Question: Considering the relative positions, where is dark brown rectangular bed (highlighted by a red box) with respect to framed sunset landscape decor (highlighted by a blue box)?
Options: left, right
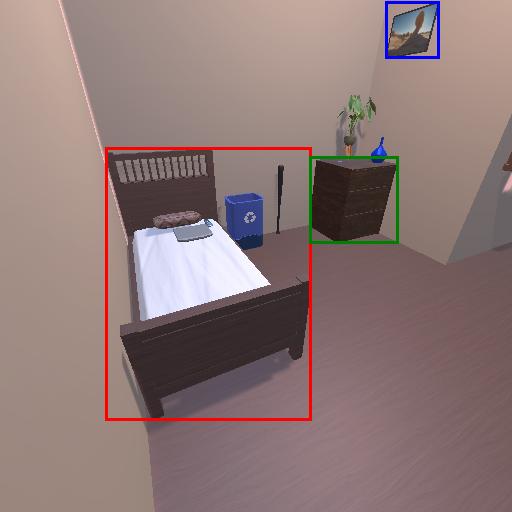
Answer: left